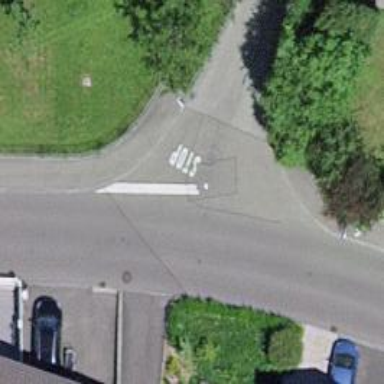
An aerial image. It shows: Stop road.